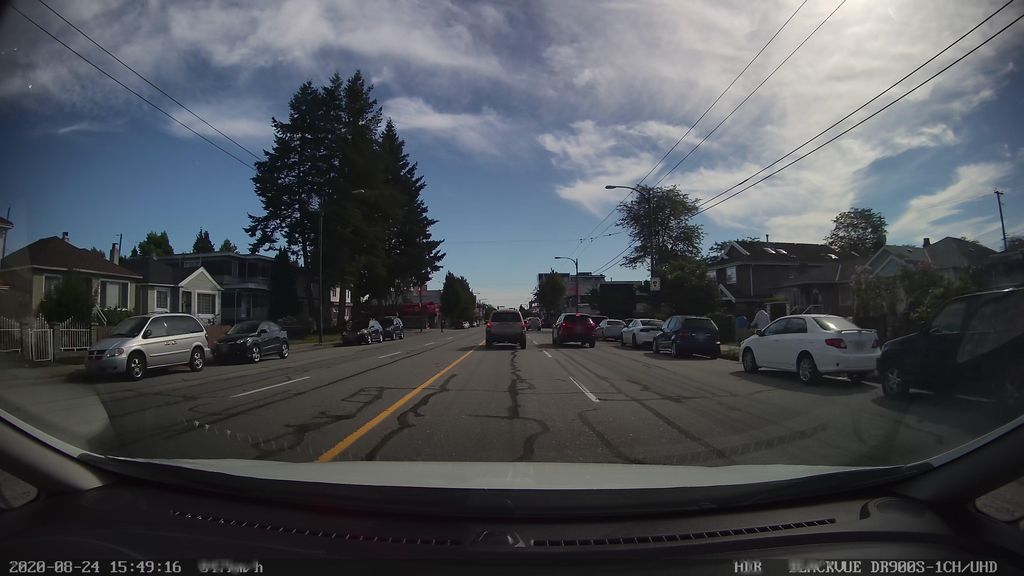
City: vancouver